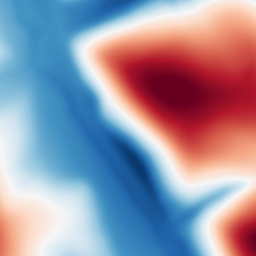
Category: multiscale
Decomposition family: dog
Decomposition parameters: sigma_low: 5
sigma_high: 100
Upsampling method: lanczos
Upsampling parameters: scale: 2
Upsampling scale: 2